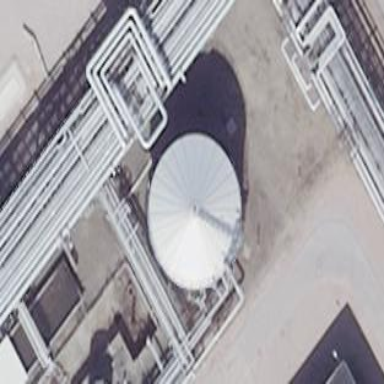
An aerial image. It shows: Storage tank building.